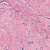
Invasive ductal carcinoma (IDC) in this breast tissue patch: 0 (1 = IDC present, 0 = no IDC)